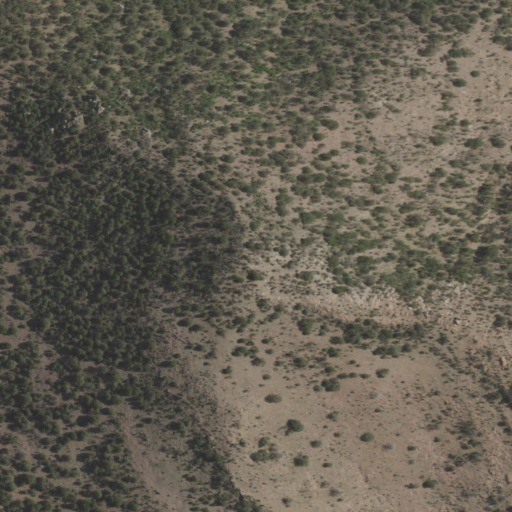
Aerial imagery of mountain in New Mexico named Larkins Spring Mountain containing evergreen forest and shrub